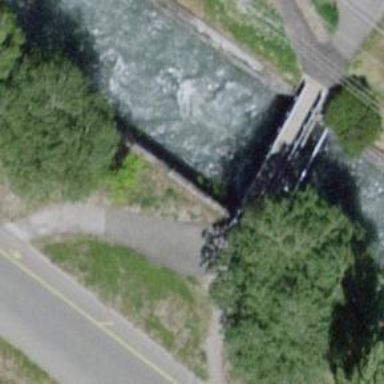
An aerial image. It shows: Concrete path on bridge.